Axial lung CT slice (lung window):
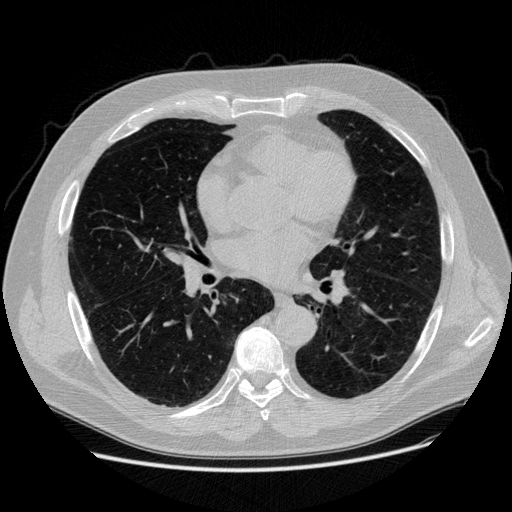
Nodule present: no